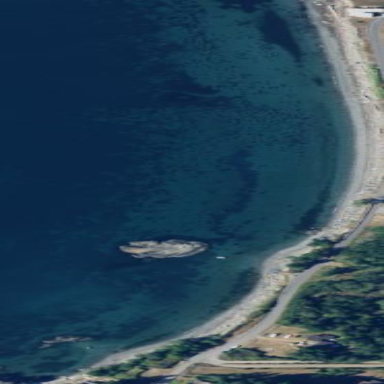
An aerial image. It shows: Beautiful beach with natural surroundings.